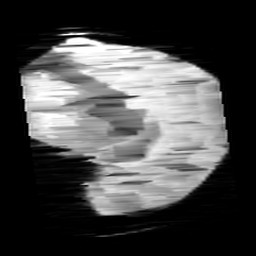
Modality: minIP
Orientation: sagittal
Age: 12
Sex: male
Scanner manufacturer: siemens
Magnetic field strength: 3 T
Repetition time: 0.027 s
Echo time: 0.02 s